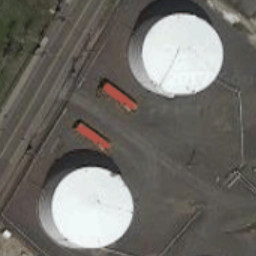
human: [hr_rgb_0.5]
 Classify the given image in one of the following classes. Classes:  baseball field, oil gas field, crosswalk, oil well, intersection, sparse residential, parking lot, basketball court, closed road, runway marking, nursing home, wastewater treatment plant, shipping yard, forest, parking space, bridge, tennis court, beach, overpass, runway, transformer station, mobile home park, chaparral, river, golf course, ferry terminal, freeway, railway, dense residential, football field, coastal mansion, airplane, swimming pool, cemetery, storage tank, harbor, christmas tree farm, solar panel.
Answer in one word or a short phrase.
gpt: storage tank